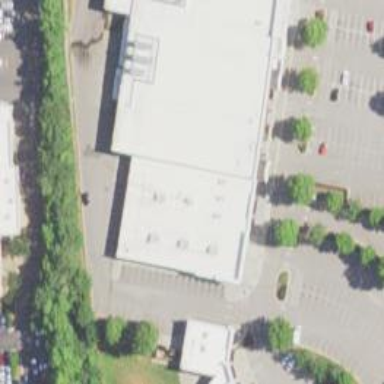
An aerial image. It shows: Fitness centre on leisure land.